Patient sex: M
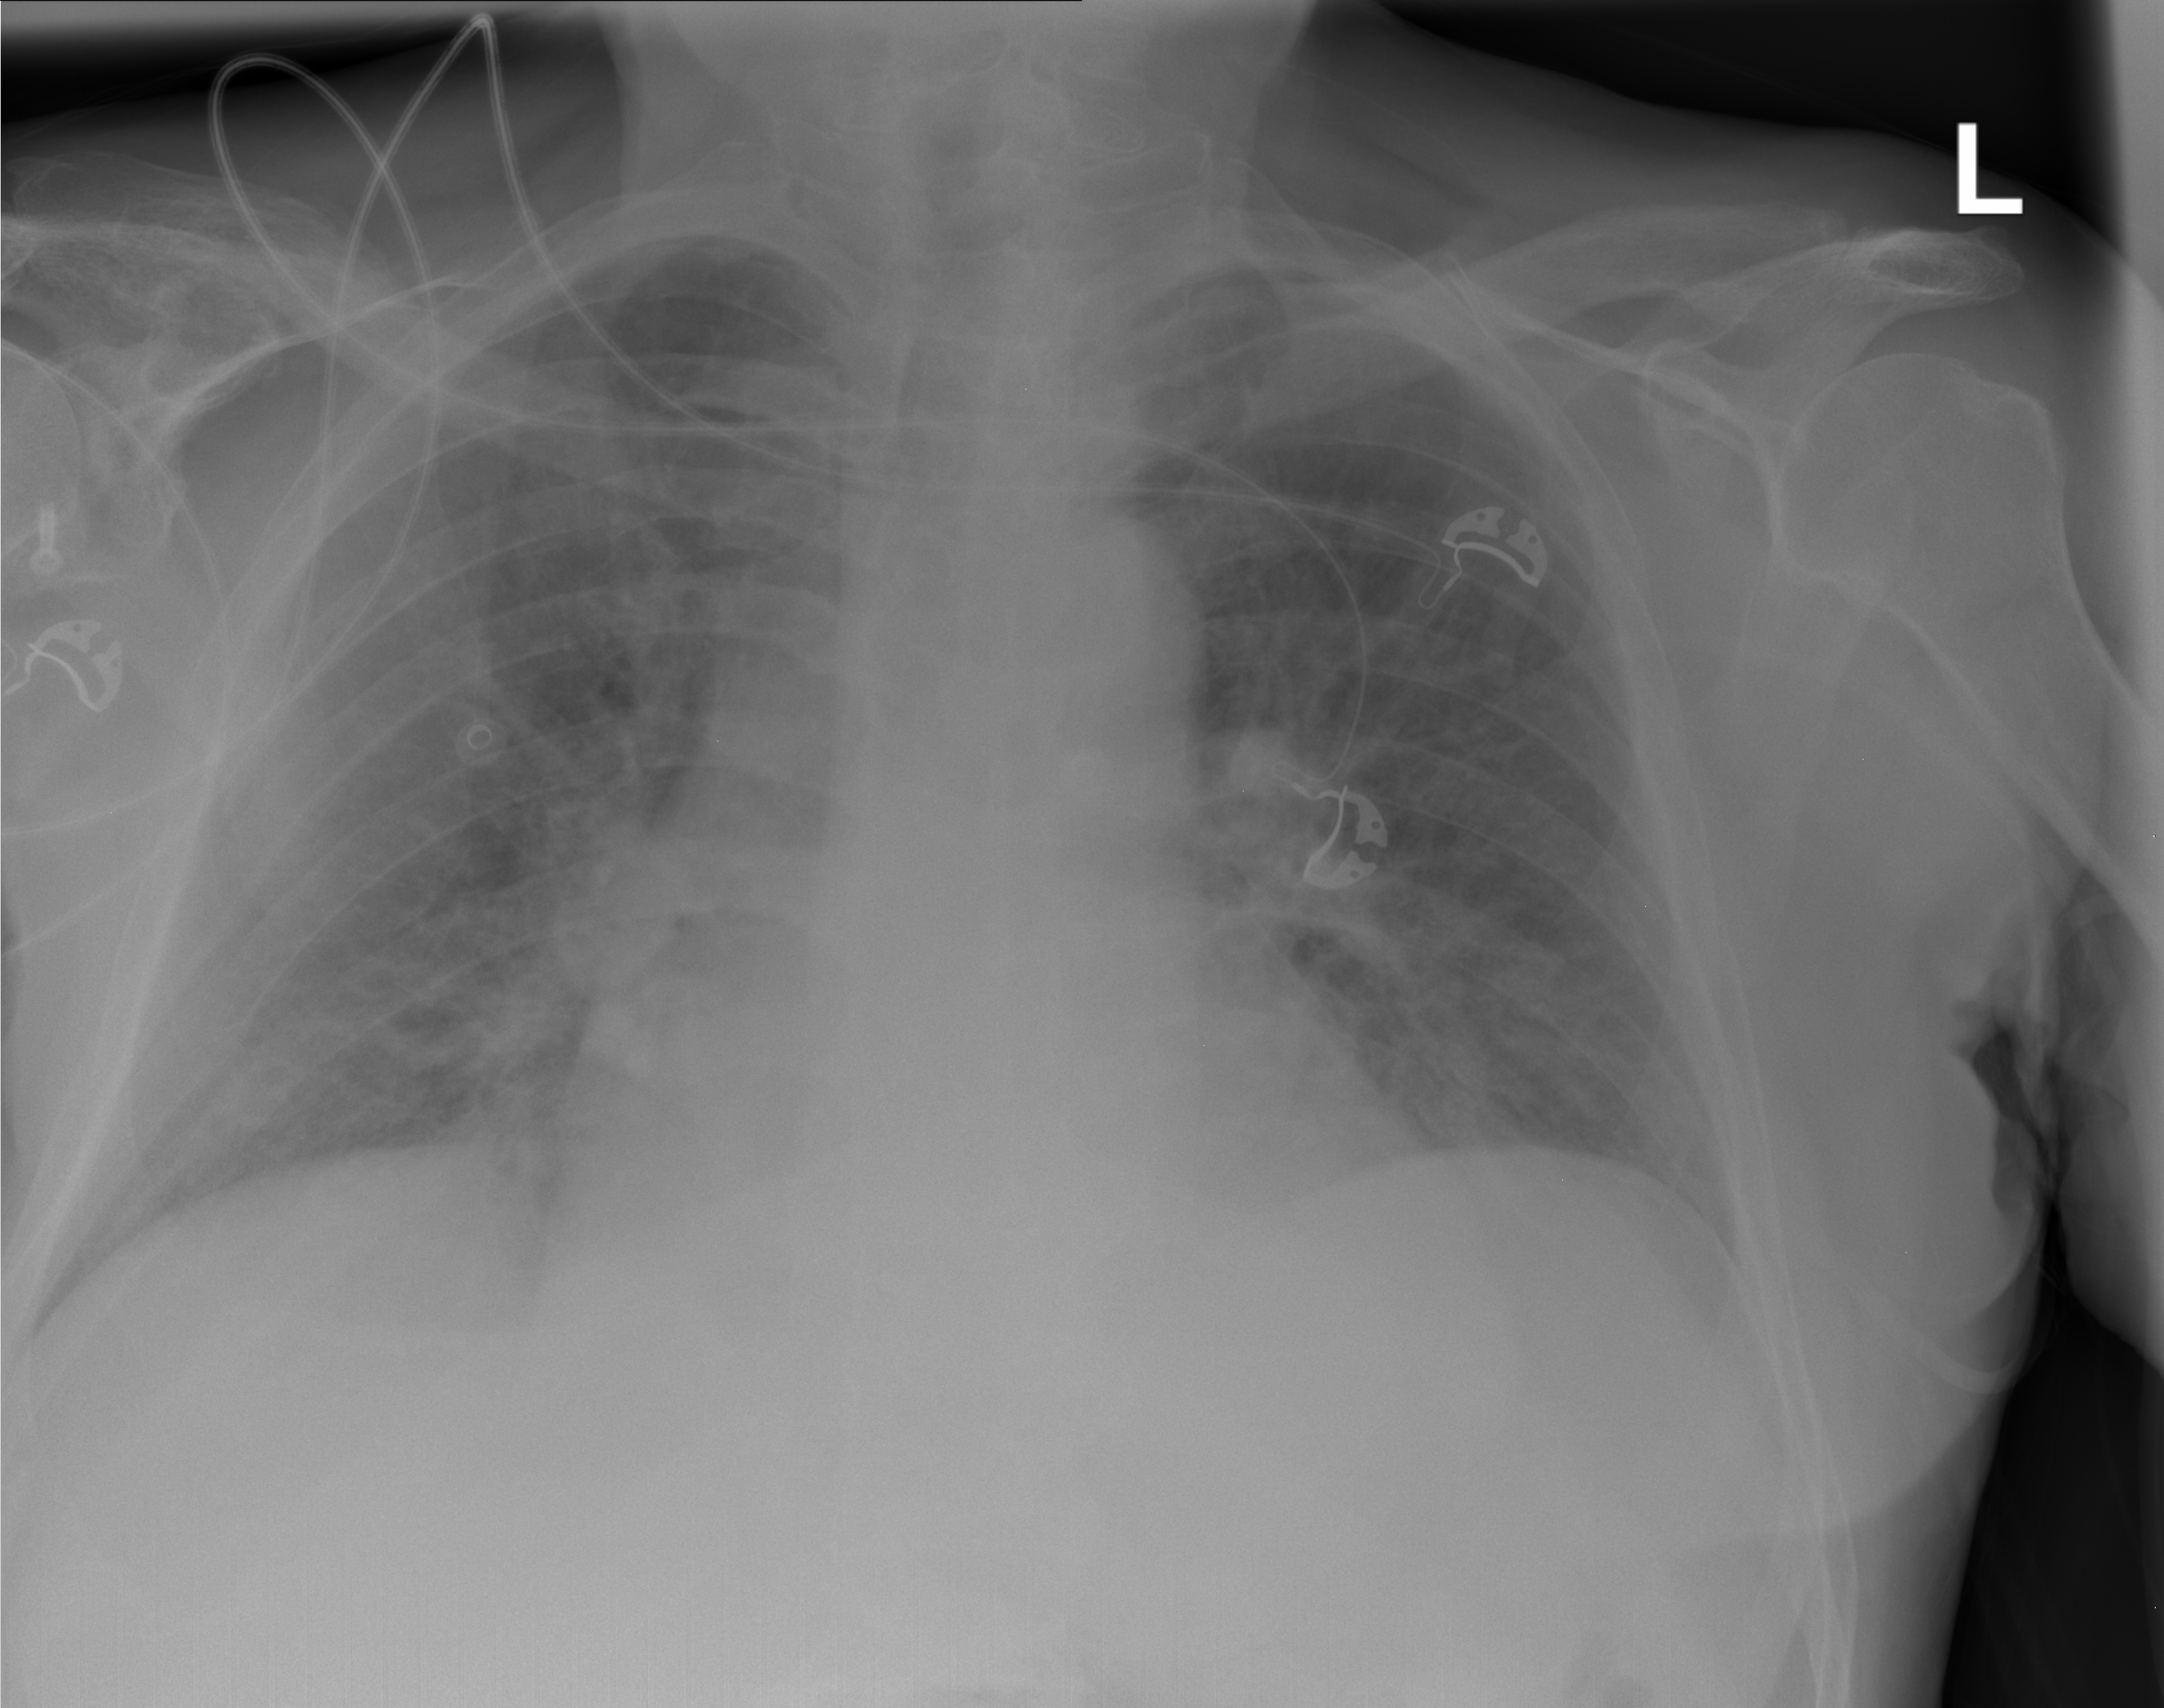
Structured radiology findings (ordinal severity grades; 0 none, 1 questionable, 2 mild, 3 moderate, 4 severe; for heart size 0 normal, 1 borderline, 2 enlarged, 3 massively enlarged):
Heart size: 2
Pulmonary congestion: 2
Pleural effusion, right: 0
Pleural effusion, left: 0
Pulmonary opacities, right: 0
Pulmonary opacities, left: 0
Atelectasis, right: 0
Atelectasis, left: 0